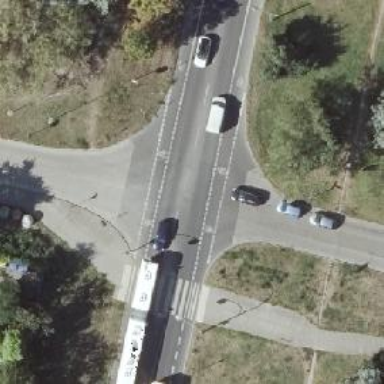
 marked with lane markings. There are no sidewalks on this road."